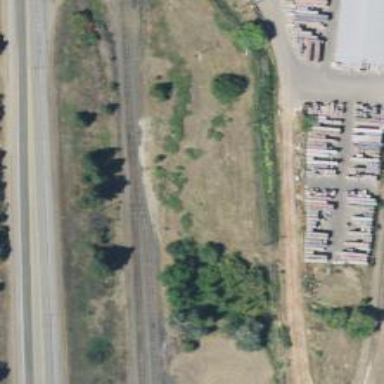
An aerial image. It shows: Rail spur service.